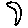
Label: moon